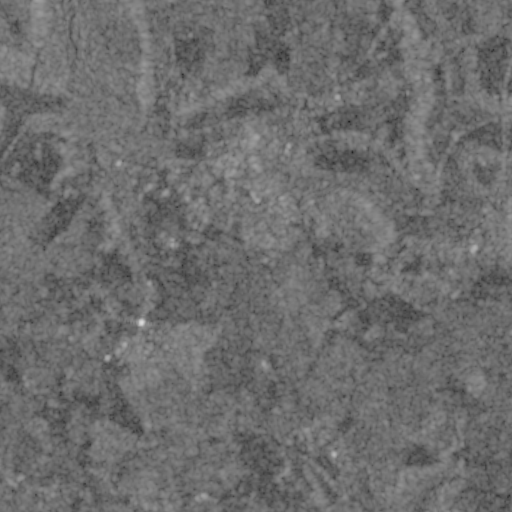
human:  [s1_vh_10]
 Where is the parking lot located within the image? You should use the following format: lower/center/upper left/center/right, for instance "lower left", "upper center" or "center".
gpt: The parking lot is located in the upper center of the image.
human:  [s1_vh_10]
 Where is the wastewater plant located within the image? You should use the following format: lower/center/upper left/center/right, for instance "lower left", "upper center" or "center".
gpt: The wastewater plant is located in the upper center of the image.
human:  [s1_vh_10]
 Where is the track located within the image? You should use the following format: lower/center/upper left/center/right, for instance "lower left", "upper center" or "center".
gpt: There is no track in the image.

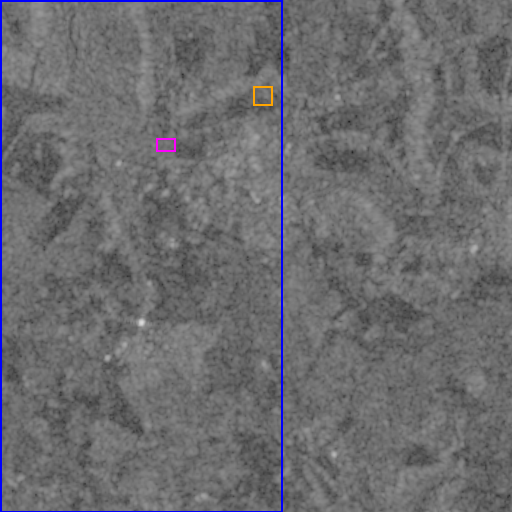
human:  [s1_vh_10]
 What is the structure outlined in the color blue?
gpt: The structure outlined in blue is a crop field.
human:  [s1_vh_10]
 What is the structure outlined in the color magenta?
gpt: The structure outlined in magenta is a park.
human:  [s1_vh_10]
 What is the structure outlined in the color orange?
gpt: The structure outlined in orange is a wastewater plant.
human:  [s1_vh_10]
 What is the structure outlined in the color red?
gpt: There is no red outline.